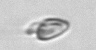
Label: Katodinium_or_Torodinium